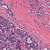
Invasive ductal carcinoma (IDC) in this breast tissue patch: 1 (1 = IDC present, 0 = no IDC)